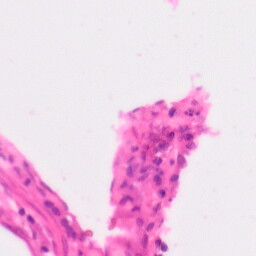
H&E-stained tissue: Colon